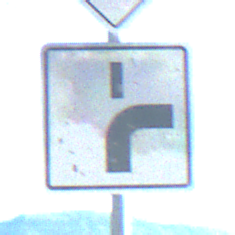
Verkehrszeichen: VerlaufVorfahrtsstrasse8
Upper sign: Vorfahrtsstrasse
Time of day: Night
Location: Outdoor (Nature)
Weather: PartlyCloudy
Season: NotSpecified
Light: Natural